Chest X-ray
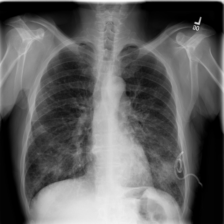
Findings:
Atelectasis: negative
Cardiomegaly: negative
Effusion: negative
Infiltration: negative
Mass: negative
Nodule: negative
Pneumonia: negative
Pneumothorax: negative
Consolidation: positive
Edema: negative
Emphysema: negative
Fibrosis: negative
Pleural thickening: negative
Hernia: negative